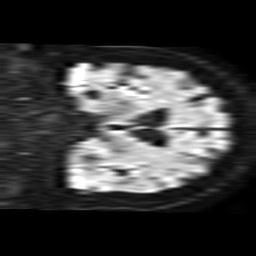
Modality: TRACE
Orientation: coronal
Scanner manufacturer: philips
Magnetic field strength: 1.5 T
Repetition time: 3.395 s
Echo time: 0.06922 s